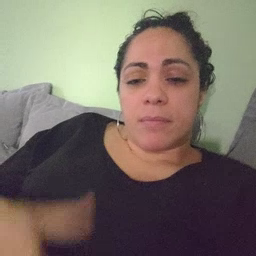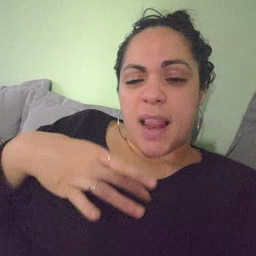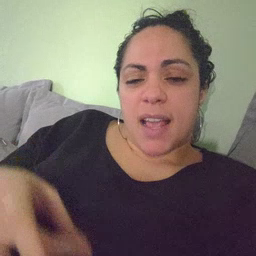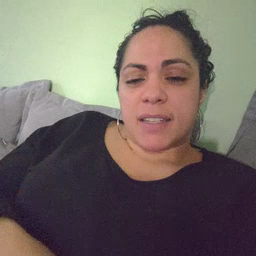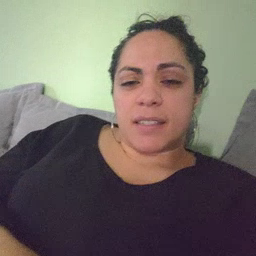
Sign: like